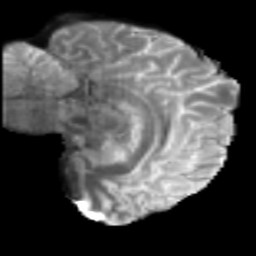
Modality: T2w
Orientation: sagittal
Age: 46
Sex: male
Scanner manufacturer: siemens
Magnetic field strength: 3 T
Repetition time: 5 s
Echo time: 0.092 s